Interaction volume radius: 10 \u00c5
Interaction volume height: 25 \u00c5
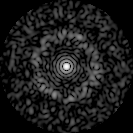
Disorder parameter: 0.835